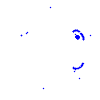
Particle: kaon